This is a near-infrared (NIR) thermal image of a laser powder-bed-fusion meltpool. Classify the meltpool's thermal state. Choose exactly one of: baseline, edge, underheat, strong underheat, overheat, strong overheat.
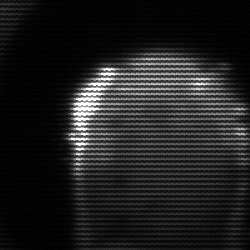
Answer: baseline